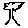
Label: tree